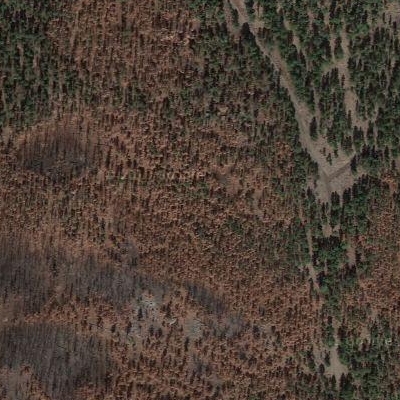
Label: Forest